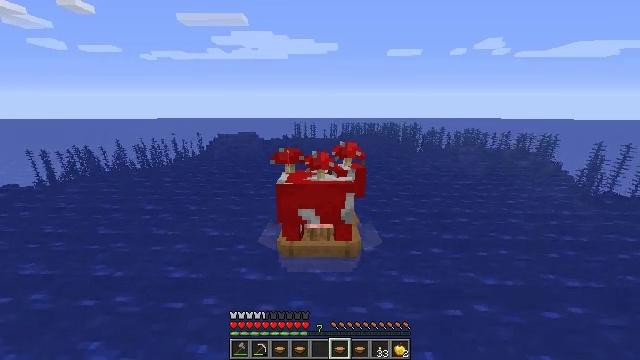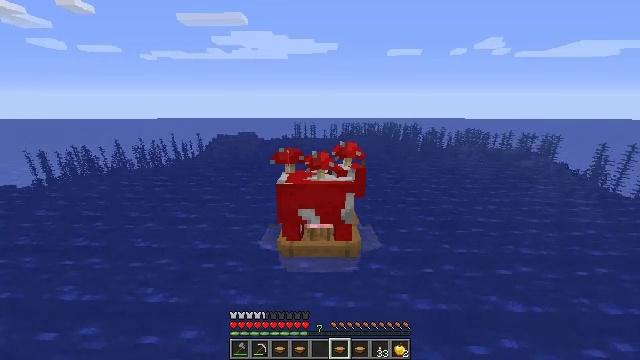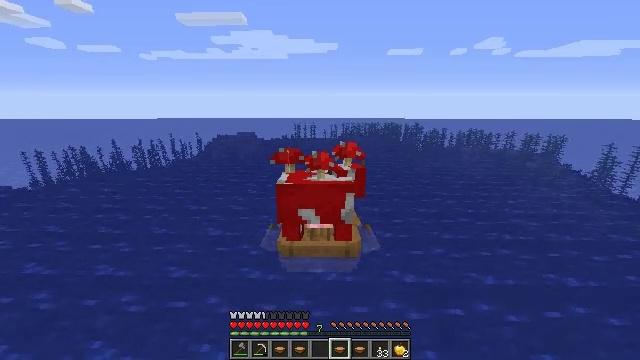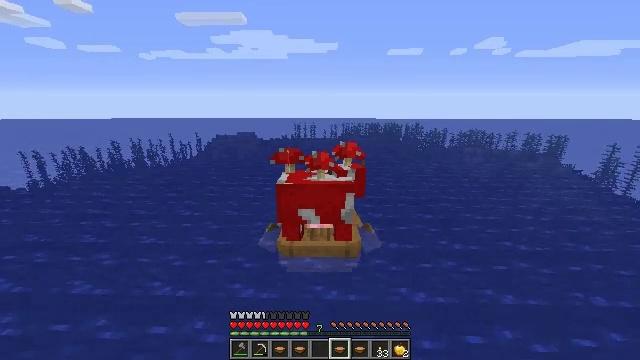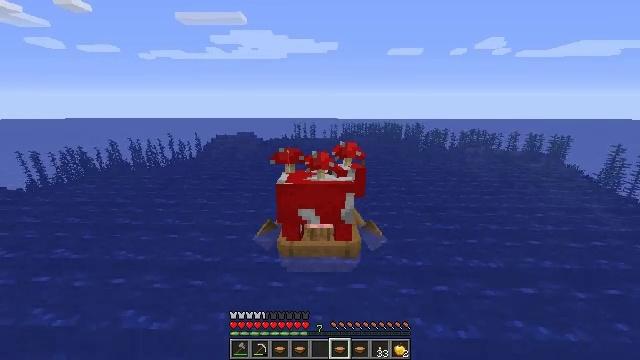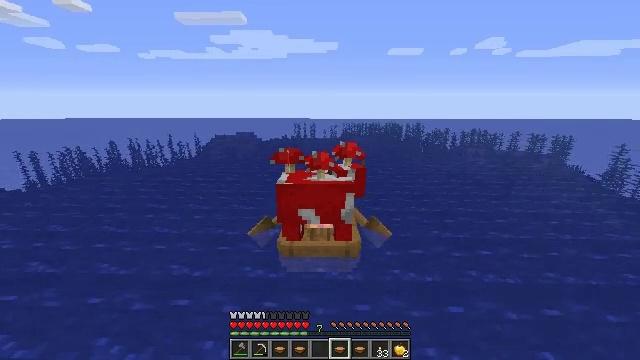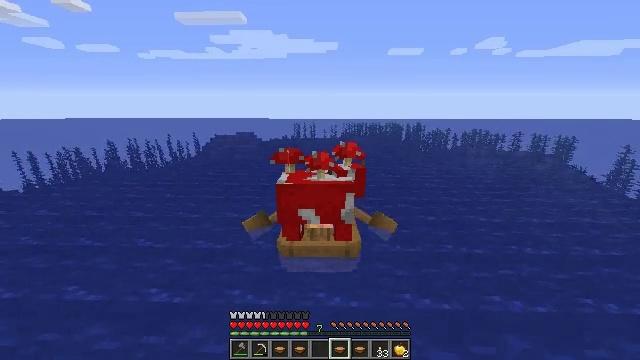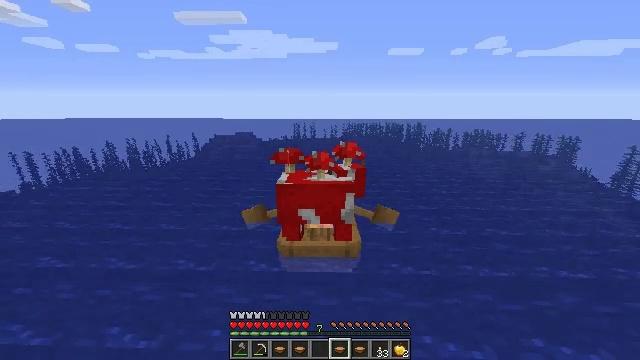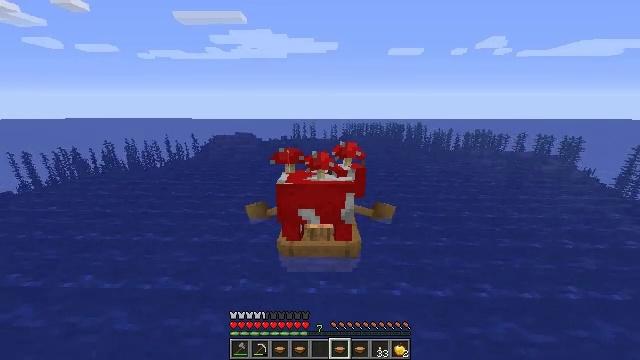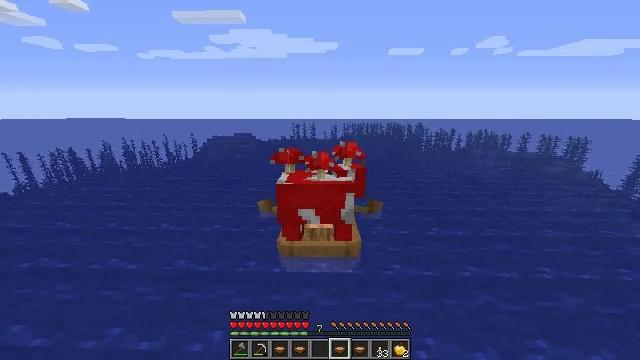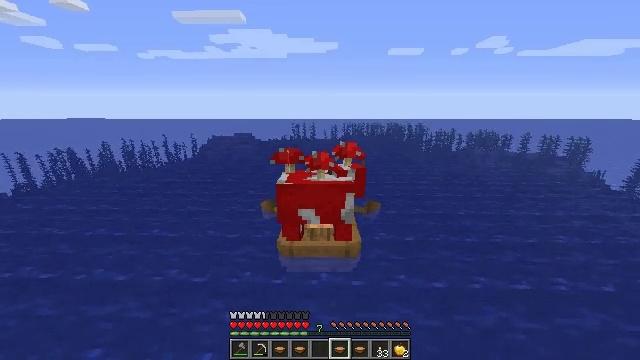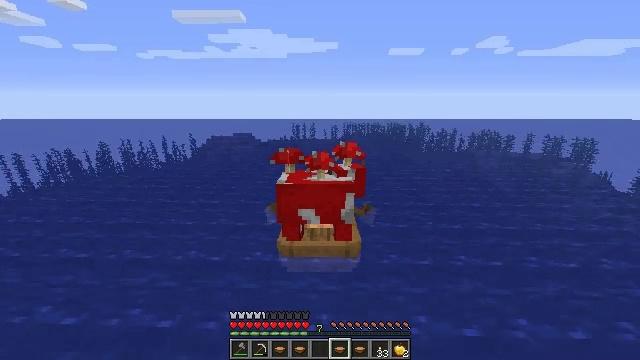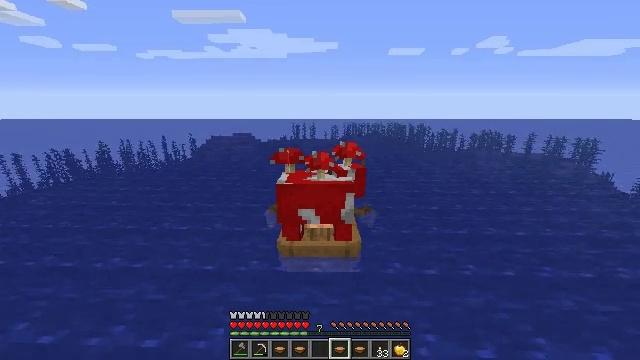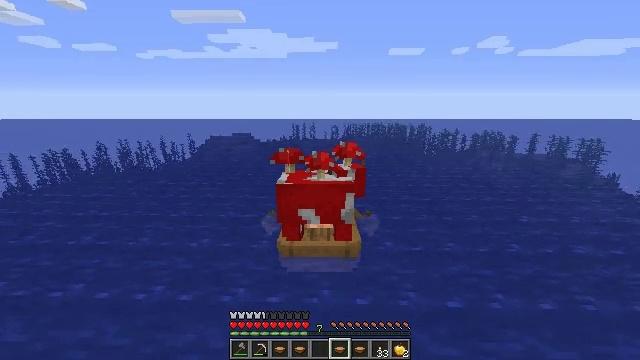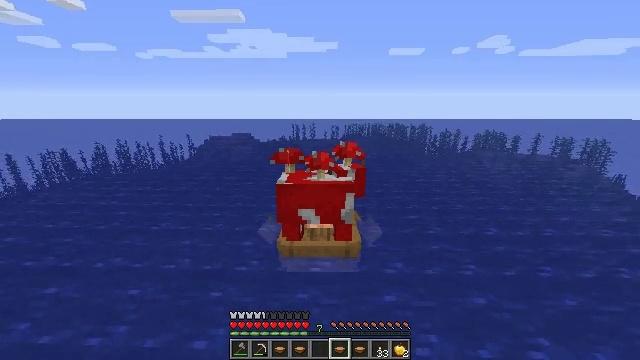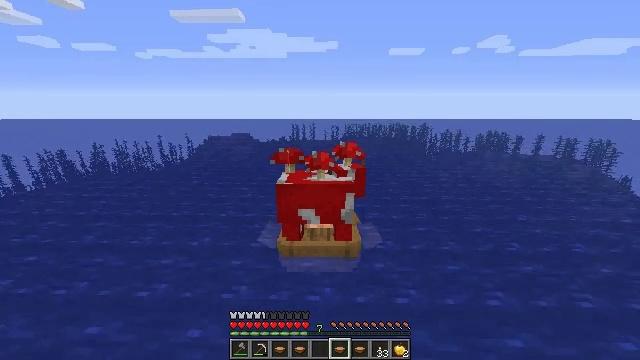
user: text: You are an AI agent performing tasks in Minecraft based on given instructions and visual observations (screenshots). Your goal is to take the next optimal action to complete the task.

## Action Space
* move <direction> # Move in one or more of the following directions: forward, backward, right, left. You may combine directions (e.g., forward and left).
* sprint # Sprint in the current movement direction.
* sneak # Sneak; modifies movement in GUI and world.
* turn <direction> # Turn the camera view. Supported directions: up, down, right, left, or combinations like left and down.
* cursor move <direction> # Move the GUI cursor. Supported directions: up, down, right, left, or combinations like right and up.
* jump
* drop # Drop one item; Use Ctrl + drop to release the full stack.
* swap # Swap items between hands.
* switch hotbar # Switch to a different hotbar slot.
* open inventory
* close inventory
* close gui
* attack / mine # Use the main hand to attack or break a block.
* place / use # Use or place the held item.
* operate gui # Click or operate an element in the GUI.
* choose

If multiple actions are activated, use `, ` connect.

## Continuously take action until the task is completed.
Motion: motion action
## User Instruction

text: Remove a mushroom stew from the inventory.
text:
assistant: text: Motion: move forward, sprint
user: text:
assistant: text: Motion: move forward
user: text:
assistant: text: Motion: move forward
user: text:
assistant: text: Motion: move forward
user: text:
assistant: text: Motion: move forward
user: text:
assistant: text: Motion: move forward, sprint
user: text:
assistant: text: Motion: move forward, sprint
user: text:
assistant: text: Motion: move forward, sprint
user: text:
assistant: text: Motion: move forward, sprint
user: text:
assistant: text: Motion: move forward, sprint
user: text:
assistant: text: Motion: move forward, sprint
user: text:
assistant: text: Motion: move forward, sprint
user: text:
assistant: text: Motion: move forward, sprint
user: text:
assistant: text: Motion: move forward, sprint
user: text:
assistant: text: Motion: move forward, sprint
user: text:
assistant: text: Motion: move forward, sprint
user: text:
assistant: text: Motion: move forward, sprint
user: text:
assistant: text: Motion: move forward, sprint
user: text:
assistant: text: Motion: move forward, sprint
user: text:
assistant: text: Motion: move forward, sprint
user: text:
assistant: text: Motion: move forward, sprint
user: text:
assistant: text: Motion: move forward, sprint
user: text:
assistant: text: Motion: move forward, sprint
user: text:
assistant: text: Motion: move forward, sprint
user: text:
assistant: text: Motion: move forward, sprint
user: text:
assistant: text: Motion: move forward, sprint
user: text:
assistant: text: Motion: move forward, sprint
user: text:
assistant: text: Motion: move forward, sprint
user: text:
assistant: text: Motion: move forward, sprint
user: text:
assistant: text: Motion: move forward, sprint